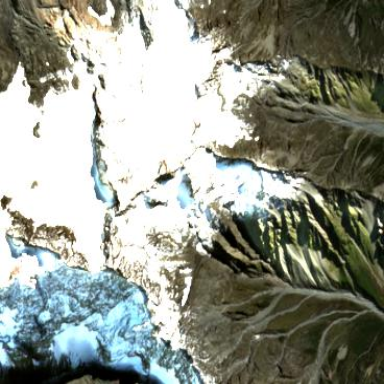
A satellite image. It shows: Stunning view of glacier.